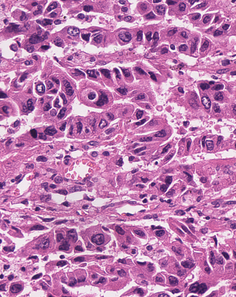
Tumor epithelial tissue: yes
Tumor-associated stroma tissue: yes
Normal tissue: no